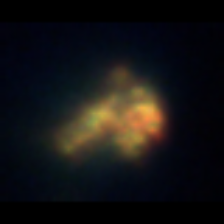
Taxon: Unknown_detritus
Group: Unknown